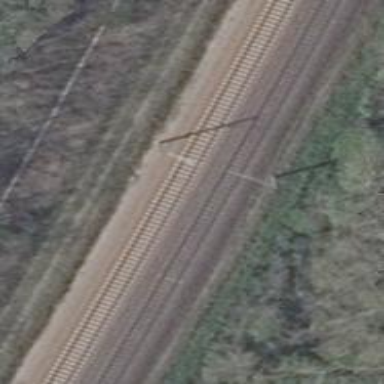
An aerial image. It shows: Milestone along the railway track with catenary mast.